Question: Im new in CSS, i was learning about CSS element specificity, and I know that at the end the selector with more specificity will be applied, but how about this case:

this supposed to be more specific
'''
header: first-child {
color: red:
}
'''
why is not applied???
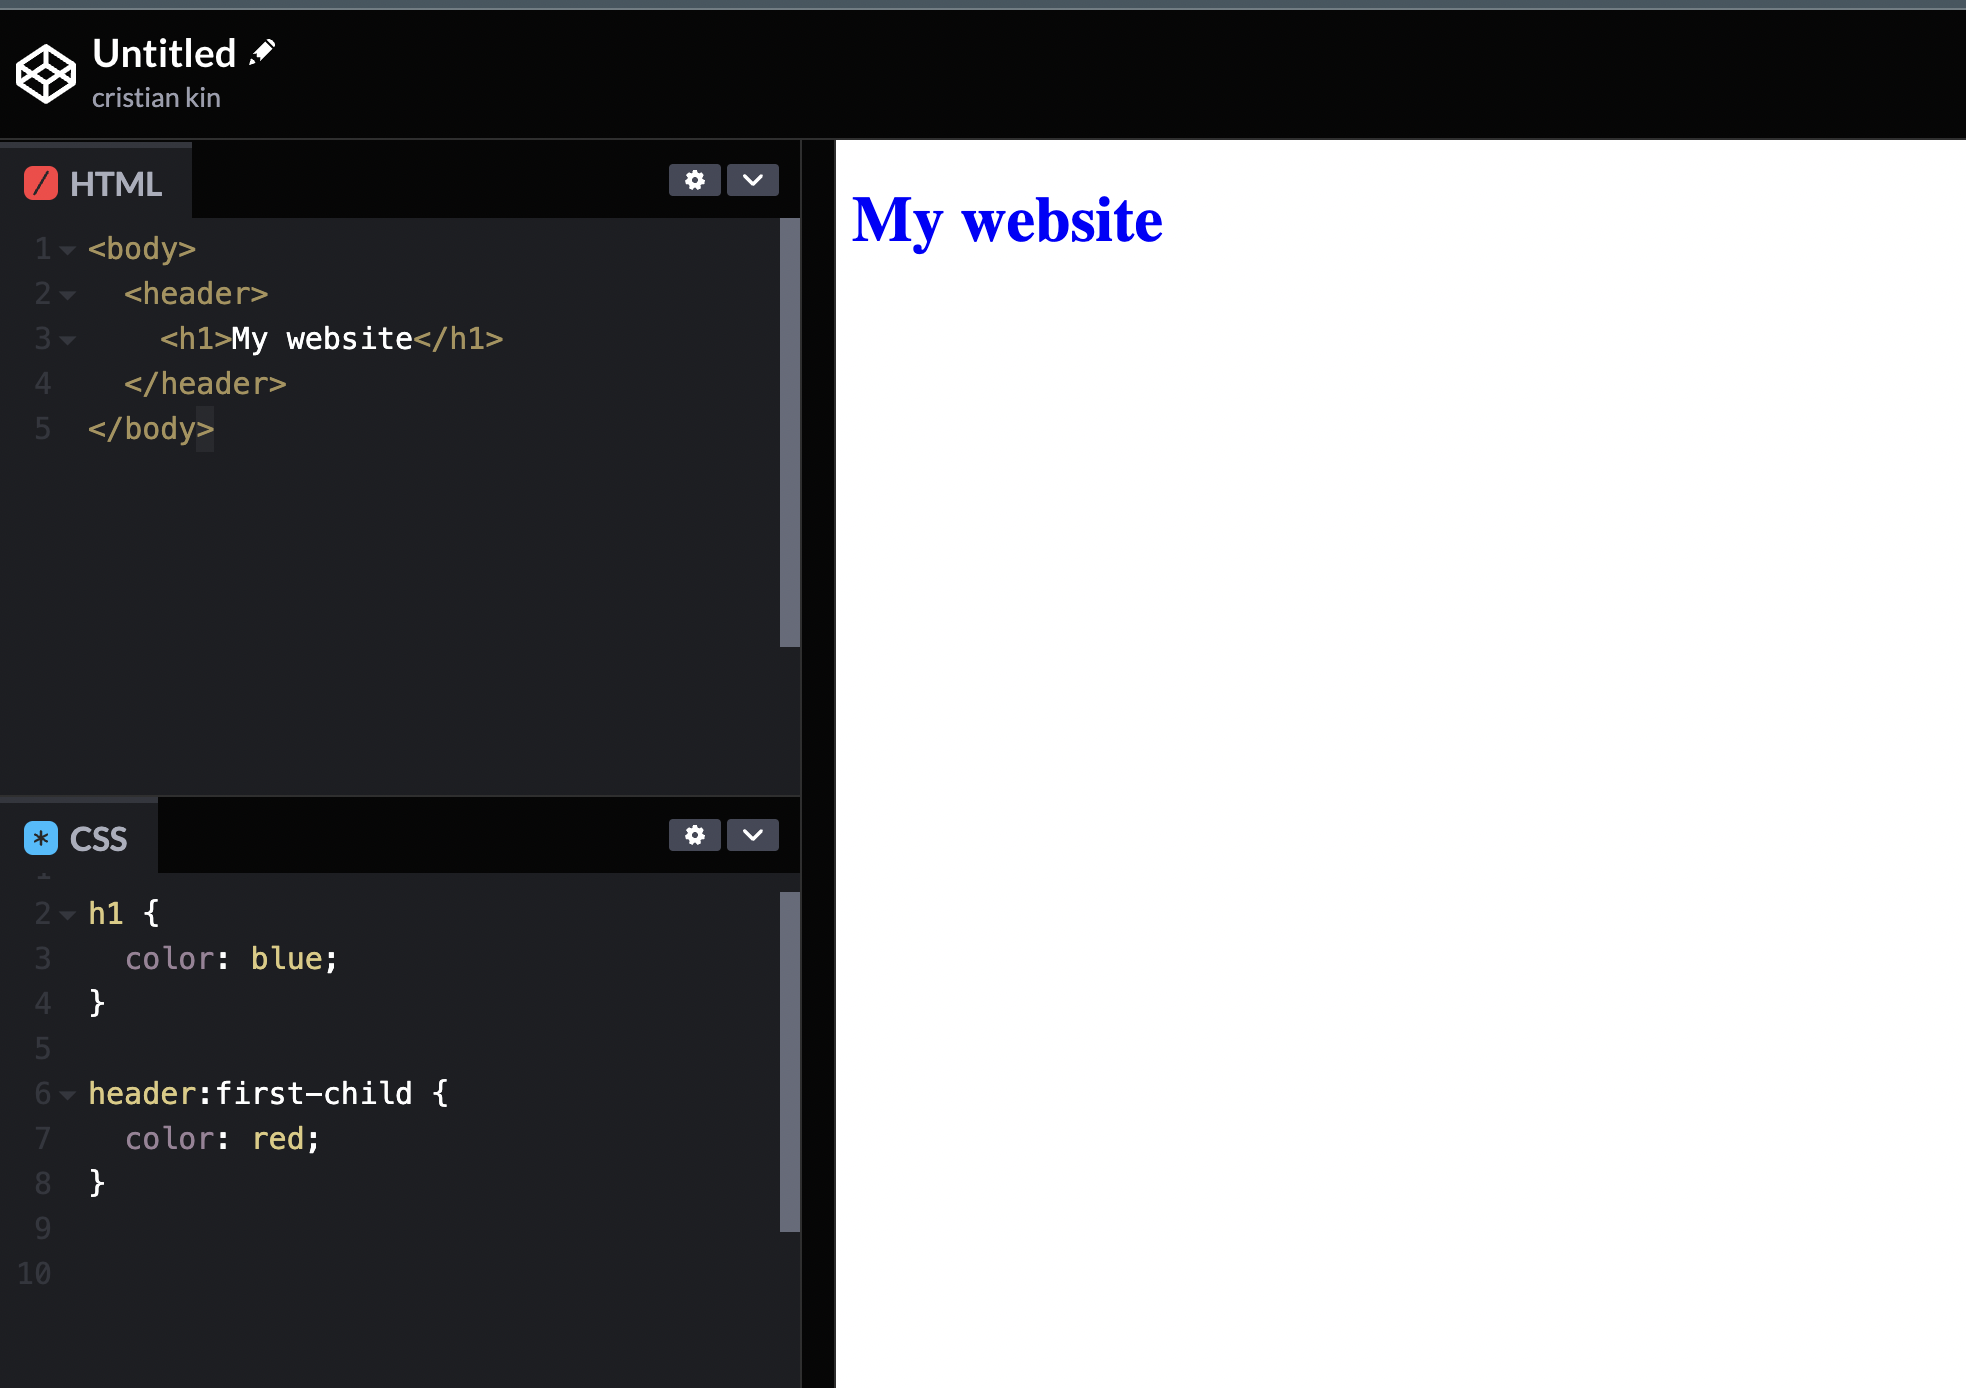
Answer: Specificity only affects the element that is selected.
'h1 { color: blue; }' is not competing with 'header:first-child { color: red; }' because they target different elements.
'h1 { color: blue; }' is competing with 'h1 { color: inherit; }' from the browser's default stylesheet (and wins because author stylesheets beat browser stylesheets).